Field crop: maize
Growth stage: 2
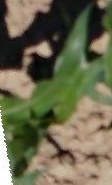
Species: maize